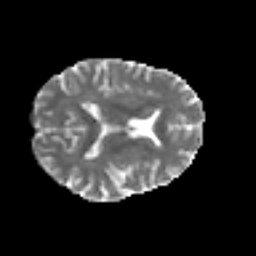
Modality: MD
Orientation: axial
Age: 37
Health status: ill
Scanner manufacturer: philips
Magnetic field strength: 3 T
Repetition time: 9 s
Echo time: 0.127 s